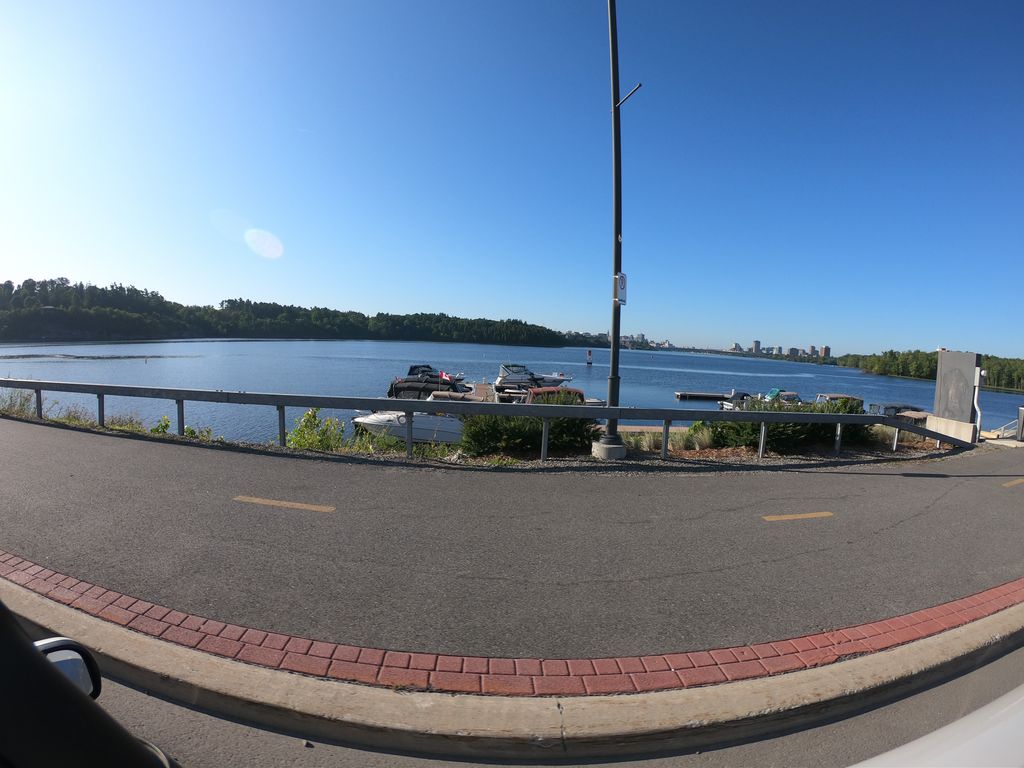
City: ottawa-gatineau